Field crop: maize
Growth stage: 1
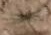
Species: salsola